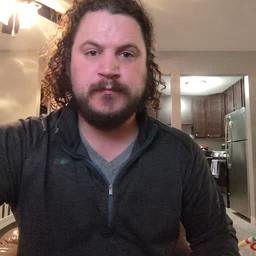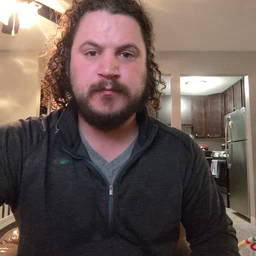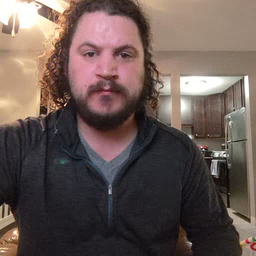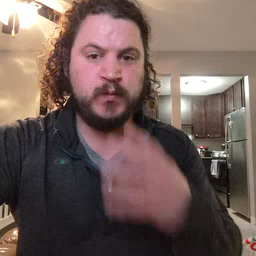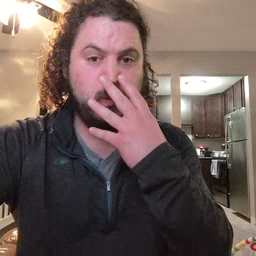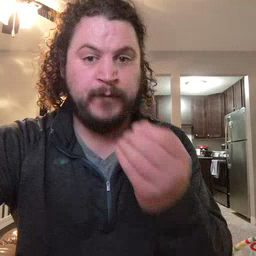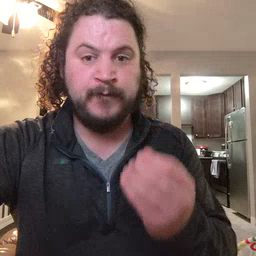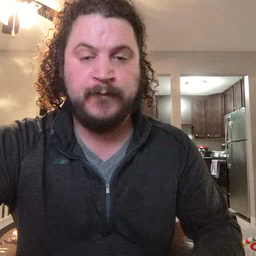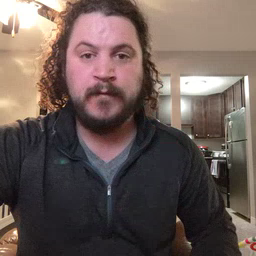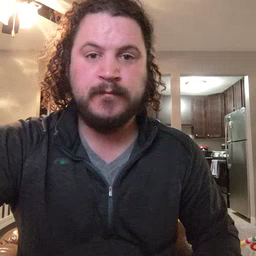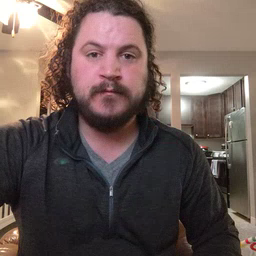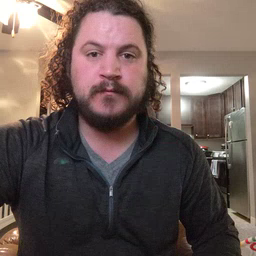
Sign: wolf